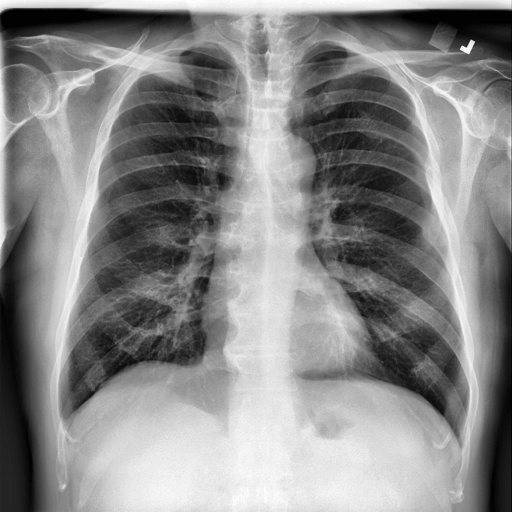
Finding: NORMAL